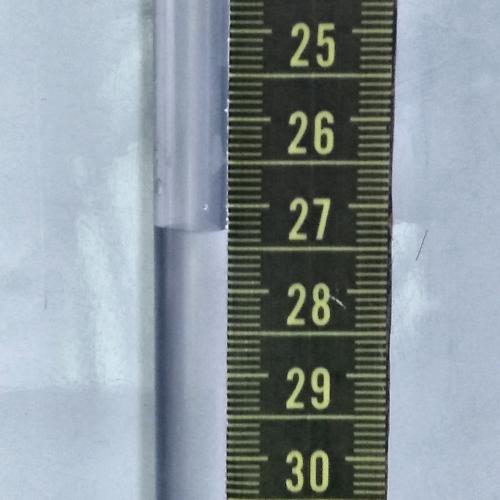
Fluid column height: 27.3 cm